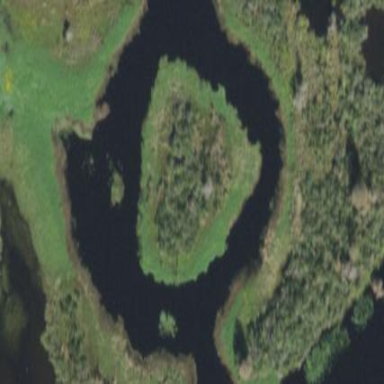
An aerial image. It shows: Marsh wetland.